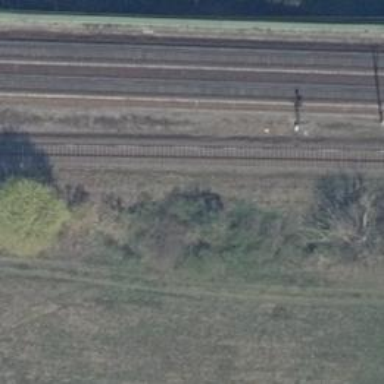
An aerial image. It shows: Railway signal.